Aerial crown-view tile of a tropical tree (Barro Colorado Island, Panama), acquired 20250715:
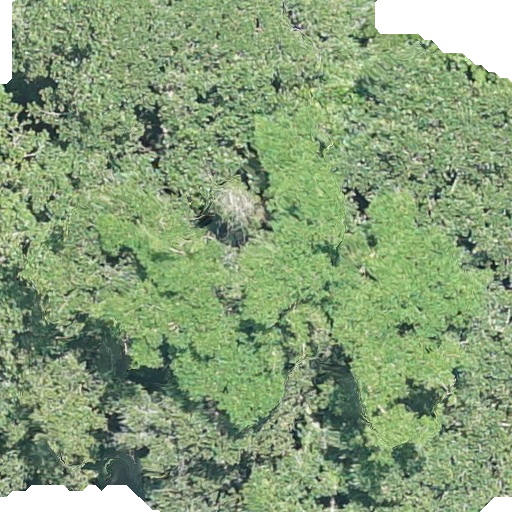
Species: Sloanea terniflora
GBIF accepted scientific name: Sloanea terniflora
Crown area: 418.733 m²